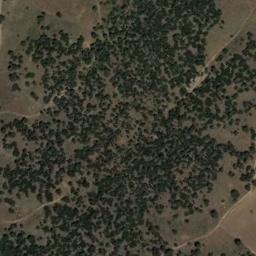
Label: chaparral